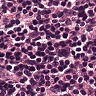
Metastatic tissue present: yes